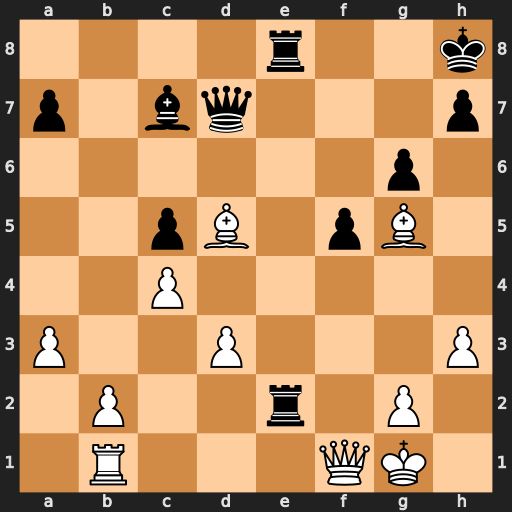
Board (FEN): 4r2k/p1bq3p/6p1/2pB1pB1/2P5/P2P3P/1P2r1P1/1R3QK1
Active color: w
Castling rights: -
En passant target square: -
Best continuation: Bf6+ Qg7 Bxg7+